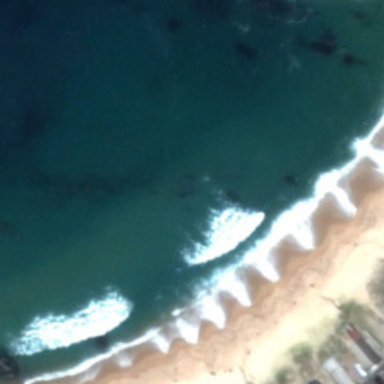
A yellow ribbon beach is near blue ocean with some white waves .